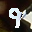
Label: 9